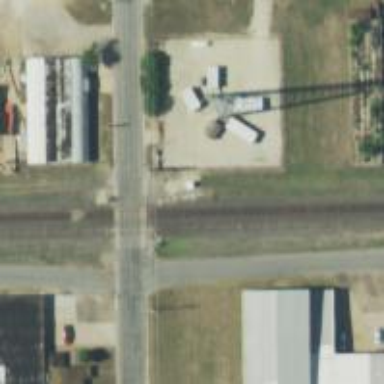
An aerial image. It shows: Railway level crossing.